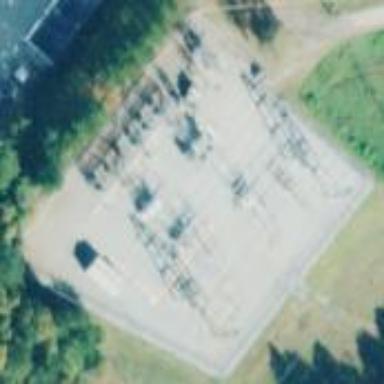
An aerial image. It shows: Distribution power substation secured by fence.